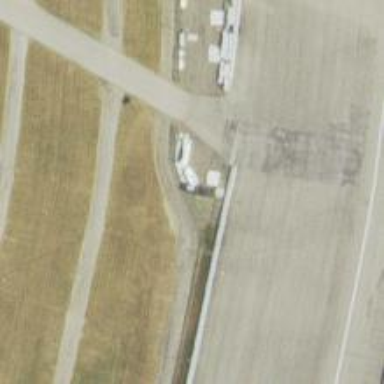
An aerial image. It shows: Motor sport raceway.